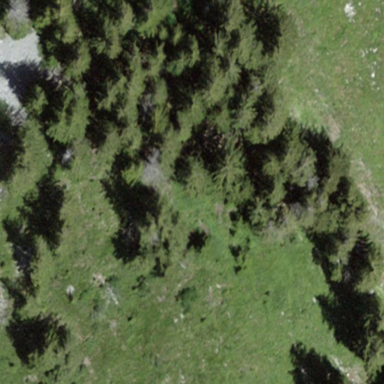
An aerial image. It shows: Forest area.